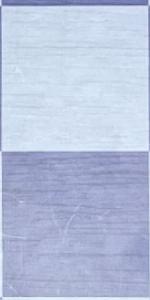
Label: Empty